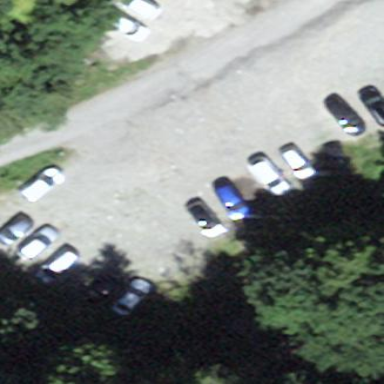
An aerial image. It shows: Parking area with surface.